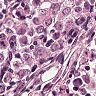
Metastatic tissue present: yes